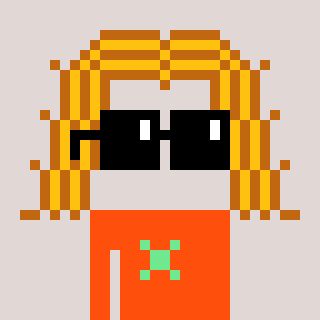
a pixel art character with square black sunglasses, a hair-shaped head and a orange-colored body on a warm background